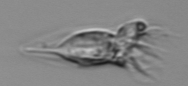
Label: Tintinnina